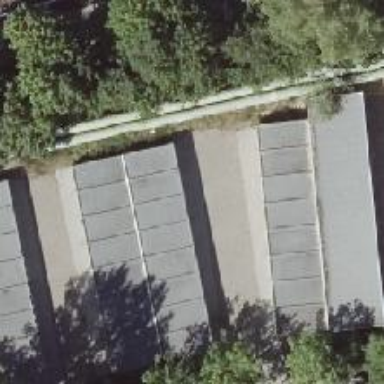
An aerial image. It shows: Group of garages.